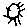
Label: sun